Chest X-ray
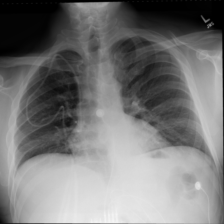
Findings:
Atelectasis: negative
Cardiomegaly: negative
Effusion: negative
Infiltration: negative
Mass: negative
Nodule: negative
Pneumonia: negative
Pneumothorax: negative
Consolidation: negative
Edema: negative
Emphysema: negative
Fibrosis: negative
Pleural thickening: negative
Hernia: negative